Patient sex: F
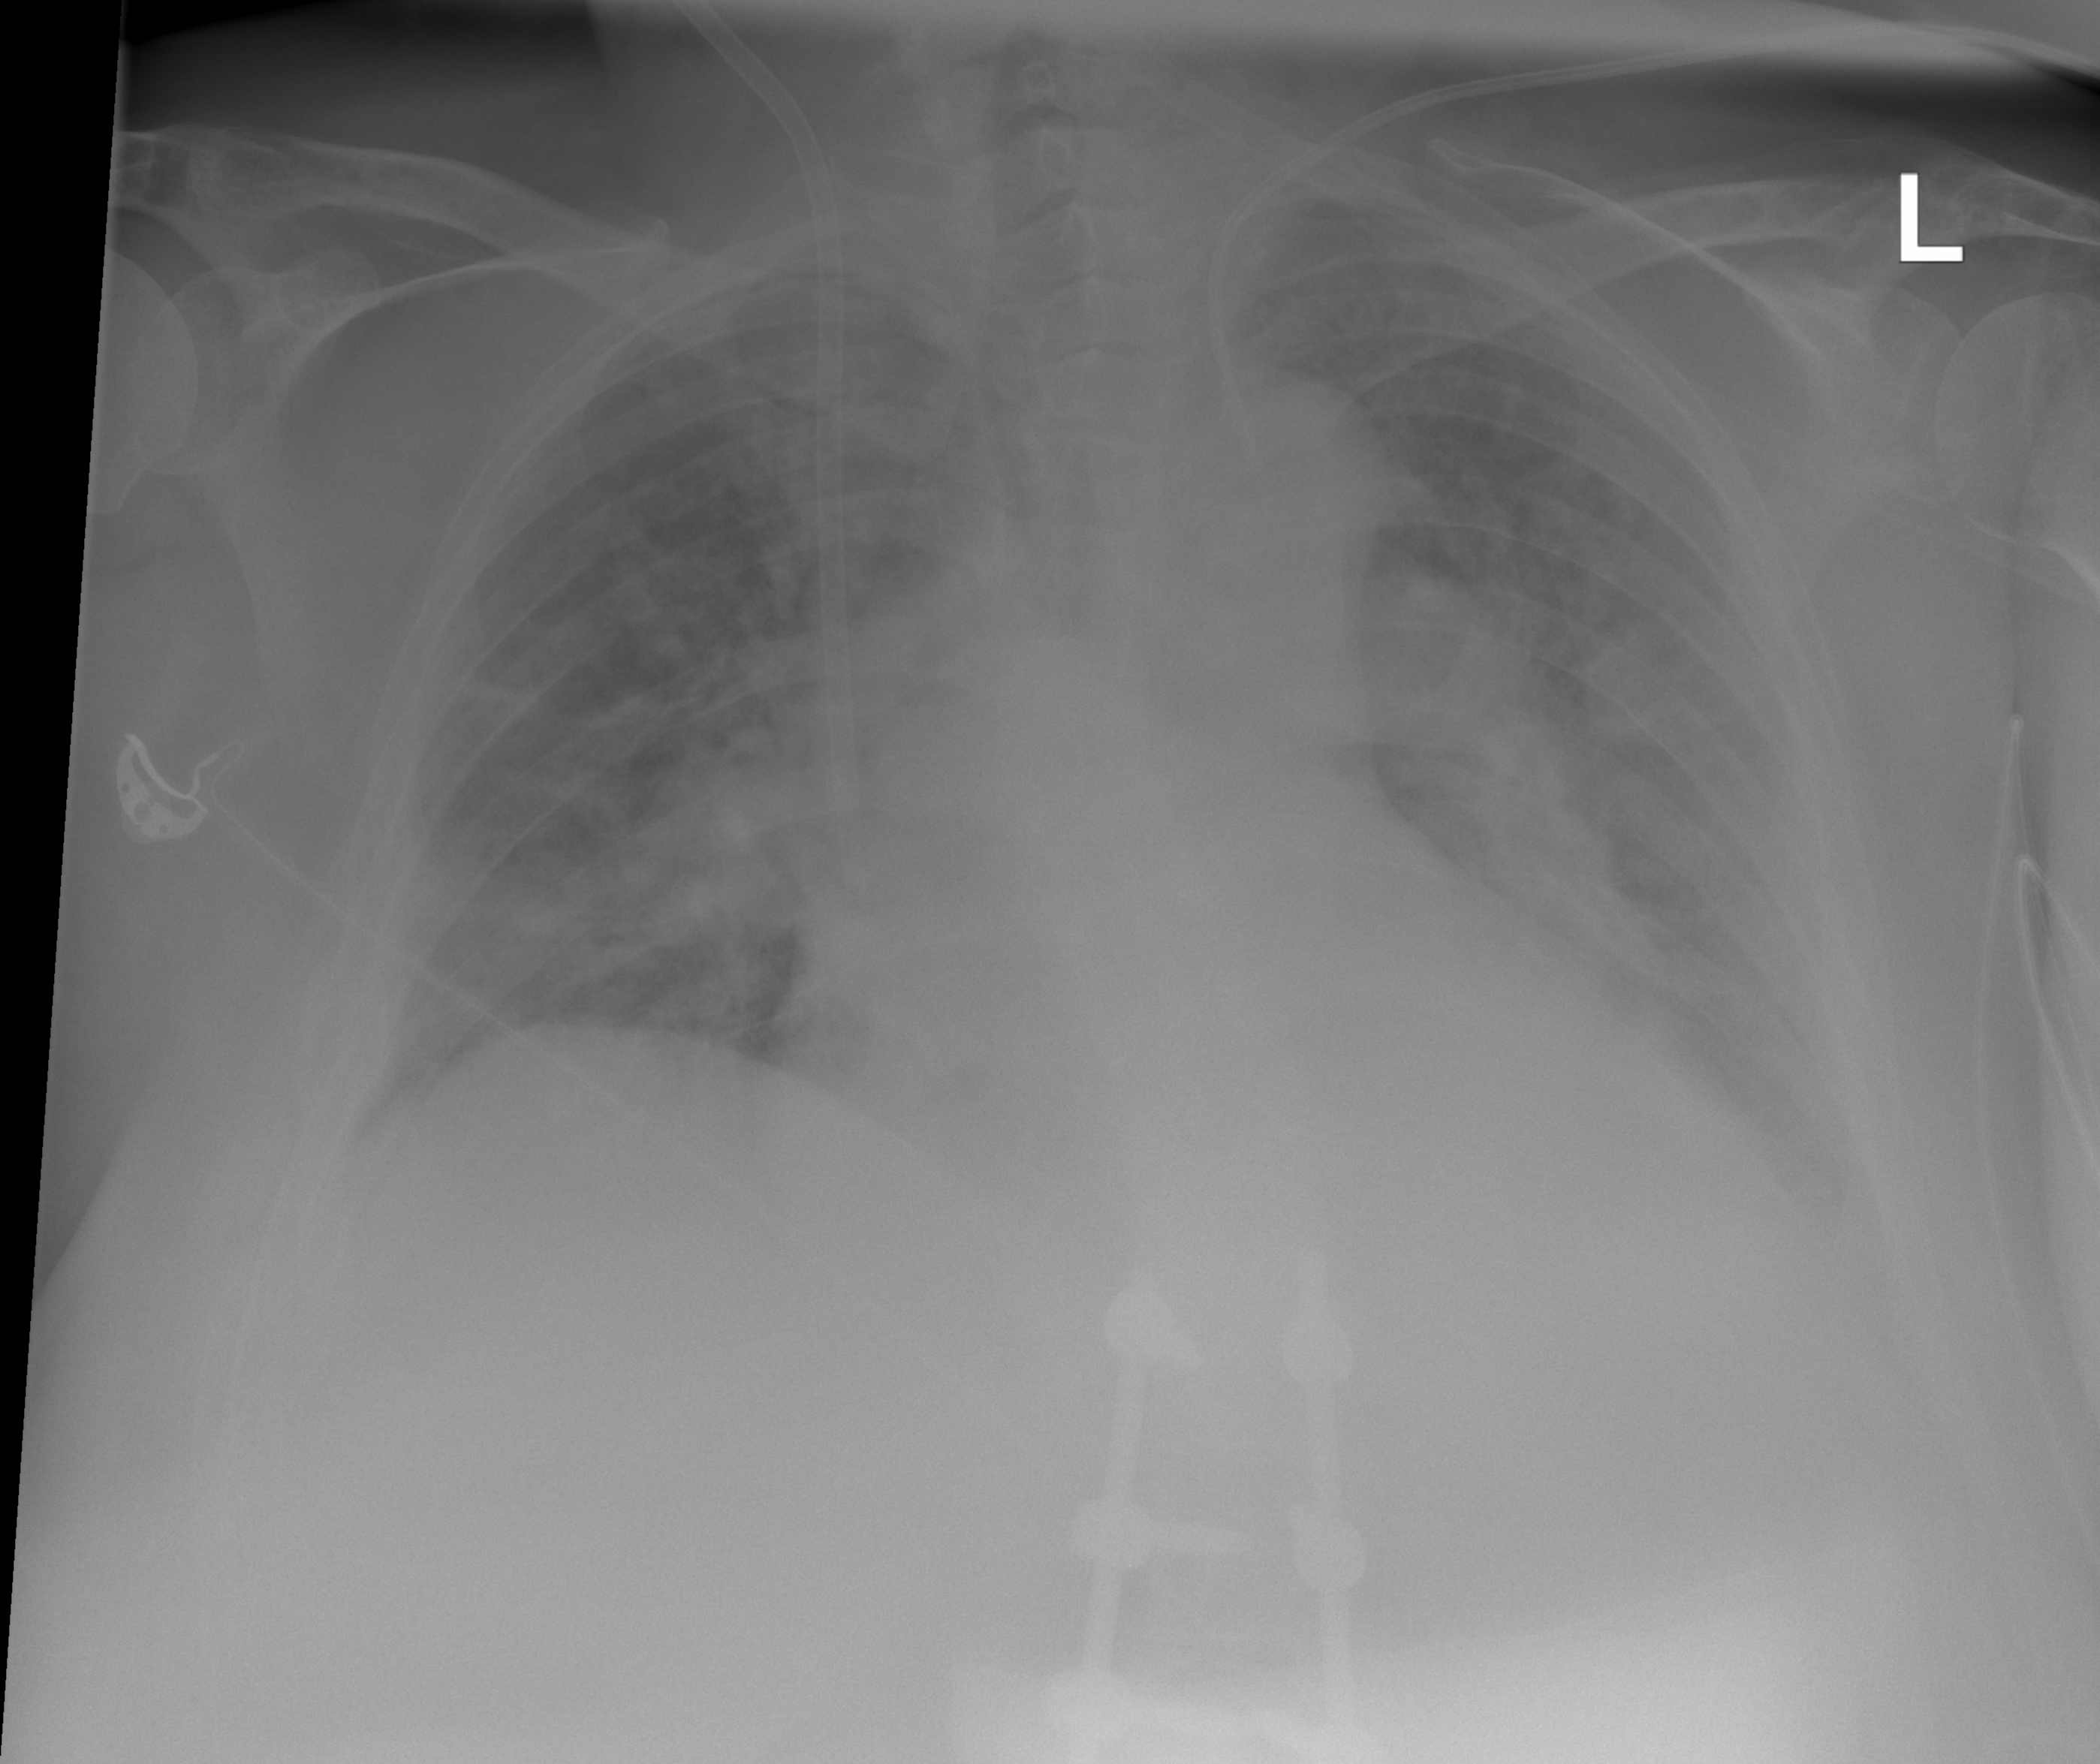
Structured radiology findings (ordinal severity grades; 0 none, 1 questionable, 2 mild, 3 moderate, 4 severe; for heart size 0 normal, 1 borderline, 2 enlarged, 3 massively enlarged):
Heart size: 2
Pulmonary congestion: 2
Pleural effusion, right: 0
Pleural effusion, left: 2
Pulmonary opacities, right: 2
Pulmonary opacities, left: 2
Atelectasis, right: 2
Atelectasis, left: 2